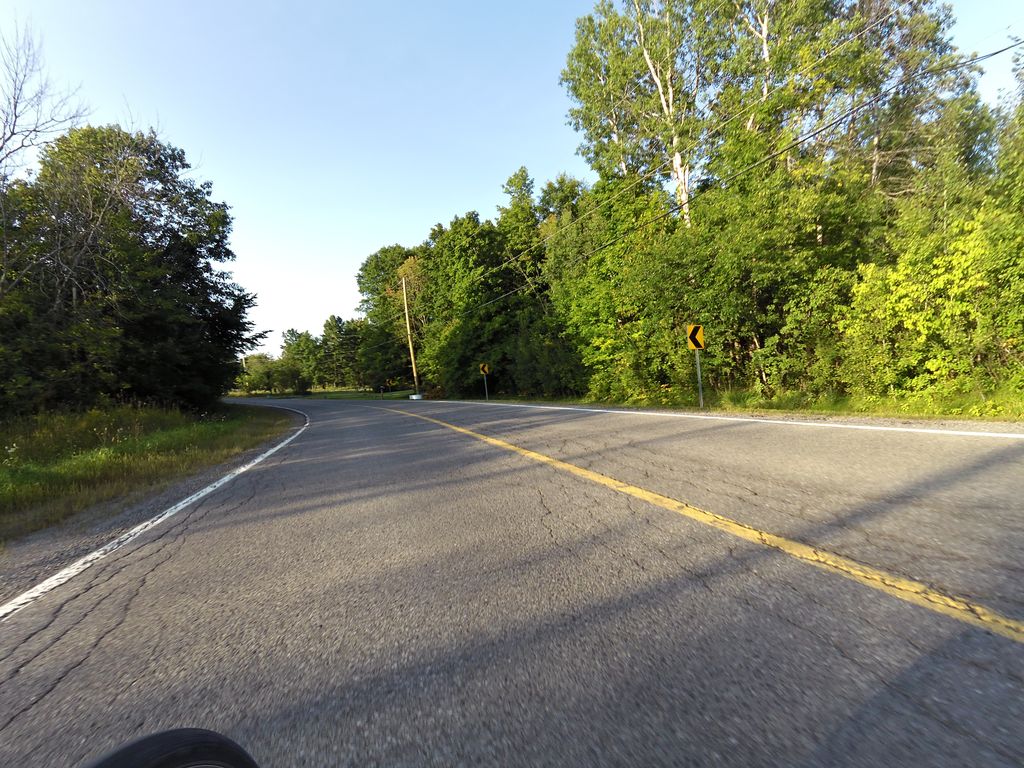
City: ottawa-gatineau